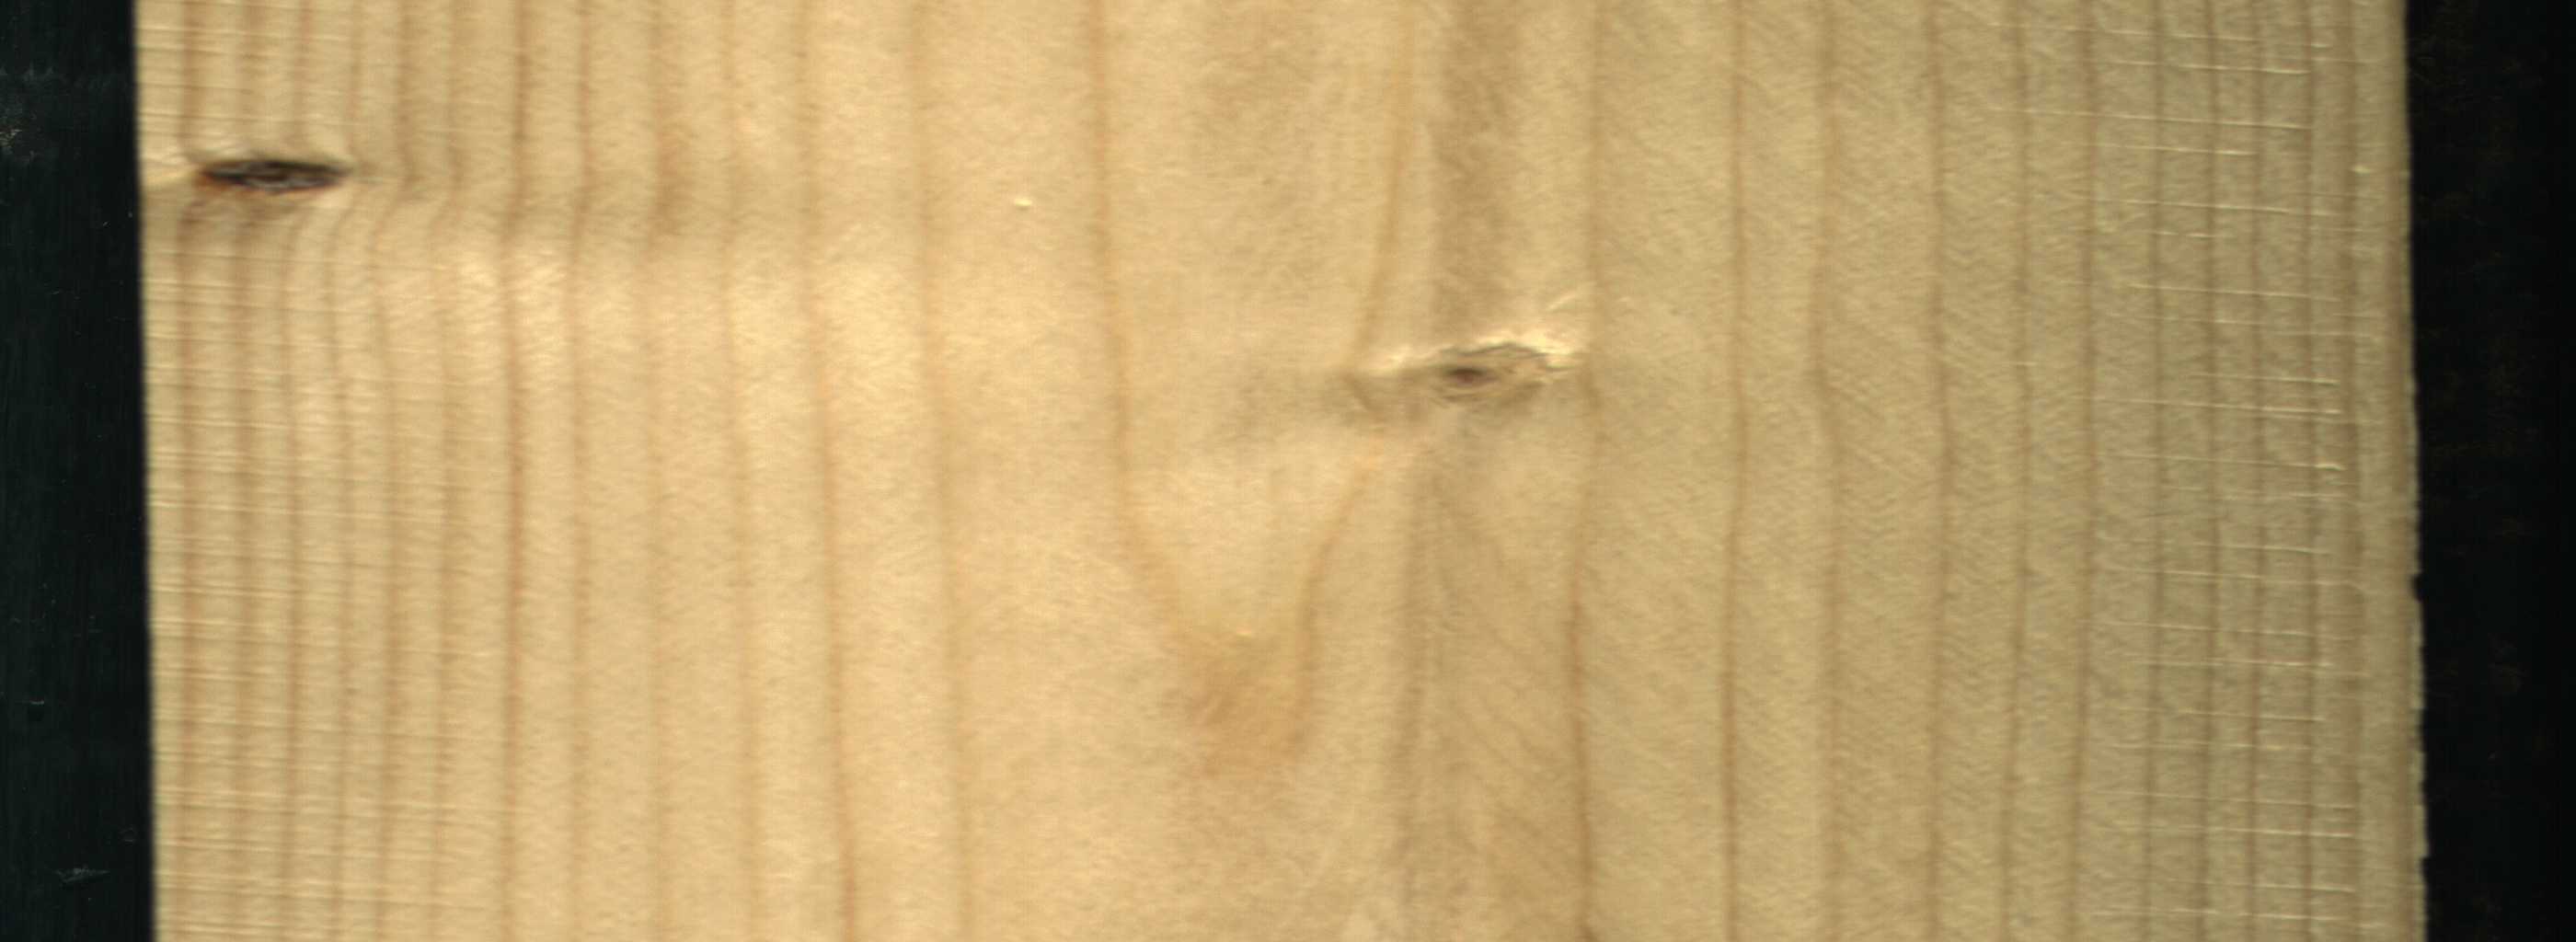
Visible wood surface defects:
Dead_Knot
Live_Knot